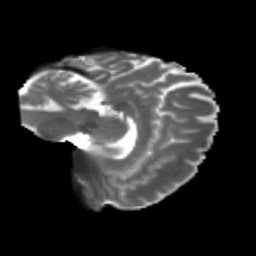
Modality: T2w
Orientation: sagittal
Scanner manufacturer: siemens
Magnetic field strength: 3 T
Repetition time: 4.16 s
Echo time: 0.0806 s